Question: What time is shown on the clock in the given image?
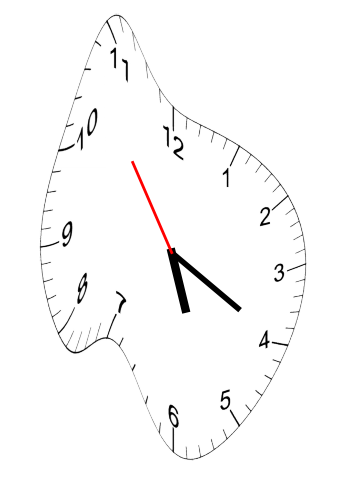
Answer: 05:19:54